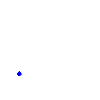
Particle: pion